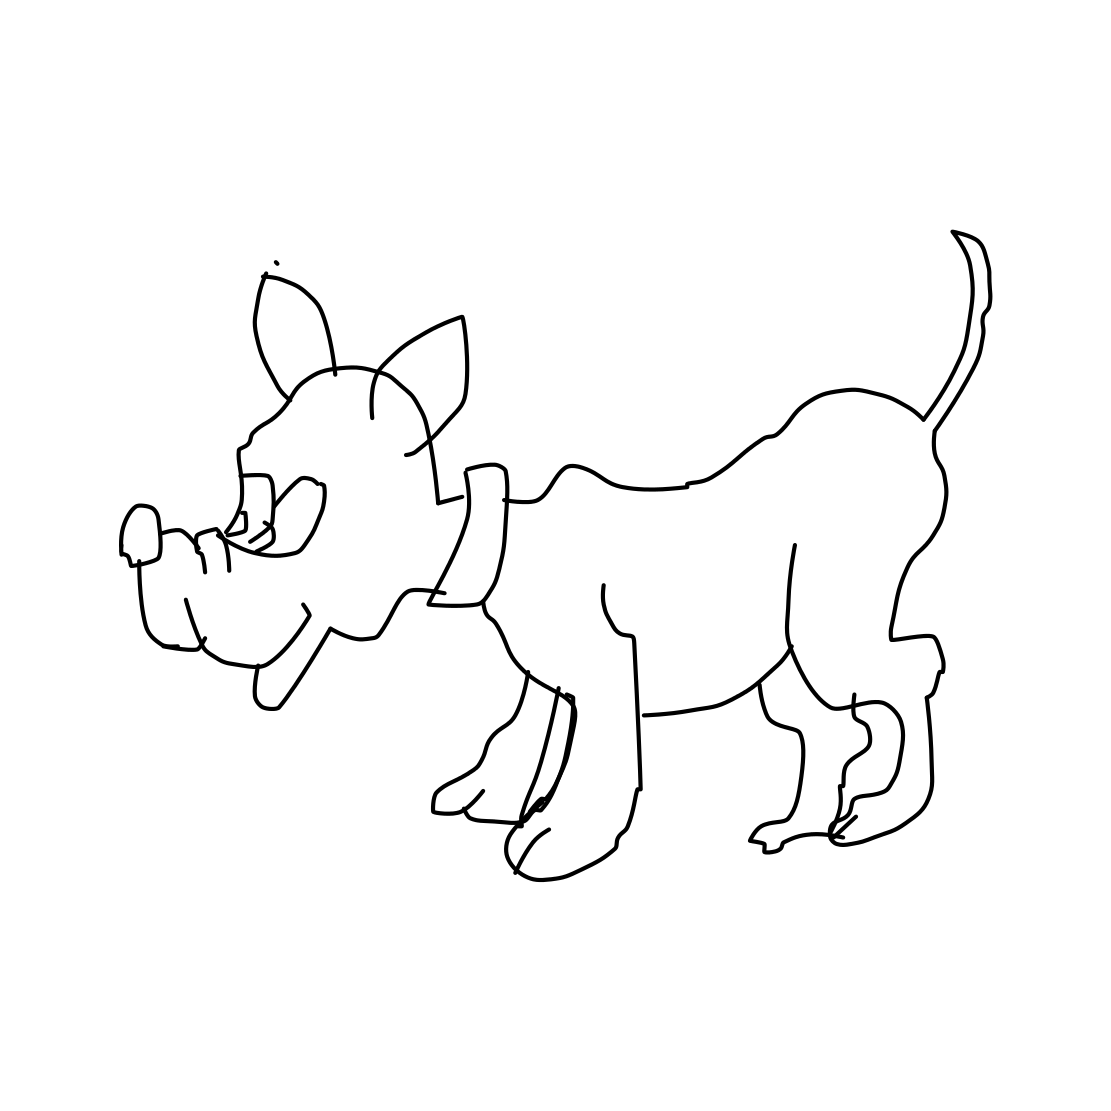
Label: dog